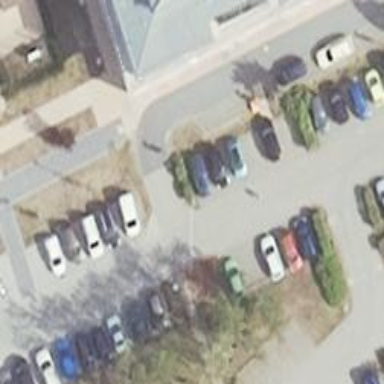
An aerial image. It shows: Footway.